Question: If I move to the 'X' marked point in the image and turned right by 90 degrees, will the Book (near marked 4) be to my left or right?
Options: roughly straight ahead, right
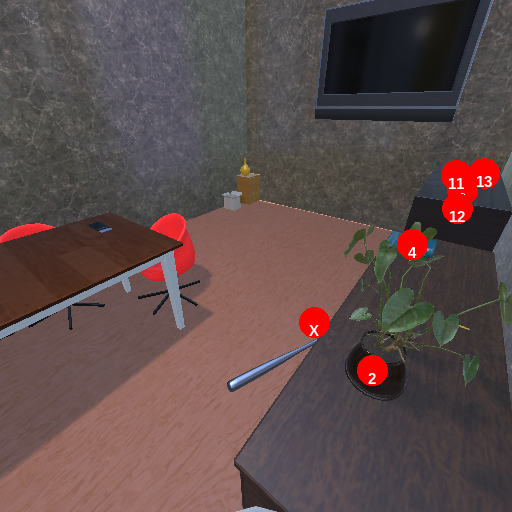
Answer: roughly straight ahead